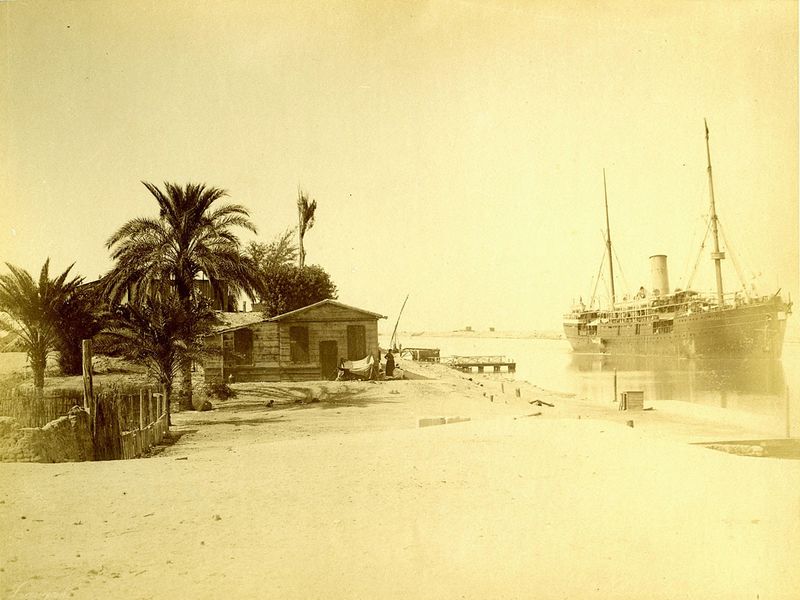
Titel: Dampfschiff
Künstler: George Zangaki
Standort: Hamburg
Institution: Museum für Kunst und Gewerbe Hamburg
Schlagwörter: kanal, dampfschiff, foto, fotografie, photographie, photo, albumin, motorschiff, lichtbild, reisefotografie, historische, schwarzweißpositivverfahren, silbersalzverfahren, schwarzweißfotografie, gebäude, örtlichkeit, straße, stätte, motorjacht, motoryacht, reisephotographie, albuminpapier